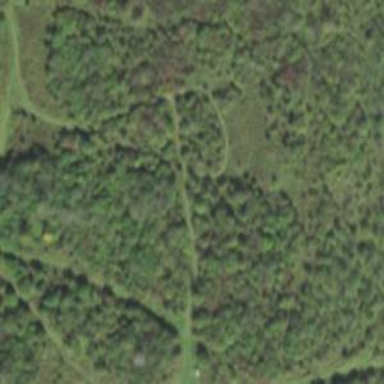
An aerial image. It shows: Bridleway.